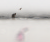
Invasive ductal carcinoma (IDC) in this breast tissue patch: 0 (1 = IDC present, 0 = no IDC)